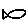
Label: fish